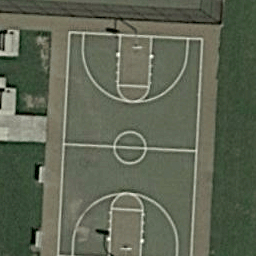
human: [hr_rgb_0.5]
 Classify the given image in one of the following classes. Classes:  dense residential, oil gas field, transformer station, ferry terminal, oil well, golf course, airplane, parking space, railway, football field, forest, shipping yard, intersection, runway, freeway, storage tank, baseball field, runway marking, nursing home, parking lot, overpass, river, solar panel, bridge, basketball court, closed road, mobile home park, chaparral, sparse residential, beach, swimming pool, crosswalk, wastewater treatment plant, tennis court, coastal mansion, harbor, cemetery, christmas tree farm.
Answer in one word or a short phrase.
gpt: basketball court